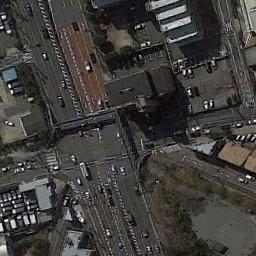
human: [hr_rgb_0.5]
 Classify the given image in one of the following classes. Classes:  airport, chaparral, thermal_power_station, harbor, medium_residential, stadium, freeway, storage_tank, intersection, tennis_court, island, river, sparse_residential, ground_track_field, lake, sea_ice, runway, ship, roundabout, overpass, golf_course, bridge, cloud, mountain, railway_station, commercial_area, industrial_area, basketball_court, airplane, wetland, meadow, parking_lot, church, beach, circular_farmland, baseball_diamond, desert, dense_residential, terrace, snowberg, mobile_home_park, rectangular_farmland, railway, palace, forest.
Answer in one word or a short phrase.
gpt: intersection